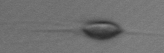
Label: Chrysochromulina